Question: I've been using AFIncrementalStore and decided to profile my Core Data fetch requests. I have no idea why the number of requests would be so large. Any fundamentals I might be screwing up?

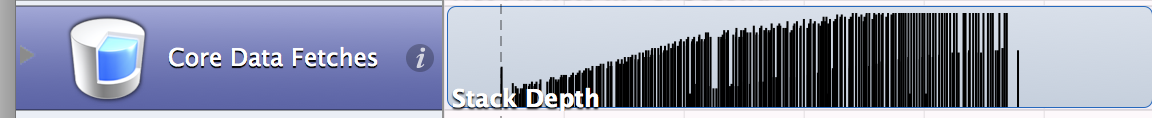
Answer: I believe I've figured out the problem. I'm using the service <URL> as my backend but wasn't overriding -requestForFetchRequest: to add a where clause. I only wanted items associated with the currently logged in user. This seems to have fixed things.
'''
- (NSURLRequest *)requestForFetchRequest:(NSFetchRequest *)fetchRequest withContext:(NSManagedObjectContext *)context {
NSMutableURLRequest *request = [[super requestForFetchRequest:fetchRequest withContext:context] mutableCopy];
NSString *whereUserId = [NSString stringWithFormat:@"where={"userId":"%@"}",[PFUser currentUser].objectId];
[request setHTTPBody:[whereUserId dataUsingEncoding:NSUTF8StringEncoding]];
return request;
}
'''
Now I've got a fetch request for the initial load and when I select each item. Much more appropriate.